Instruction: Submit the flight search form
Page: home
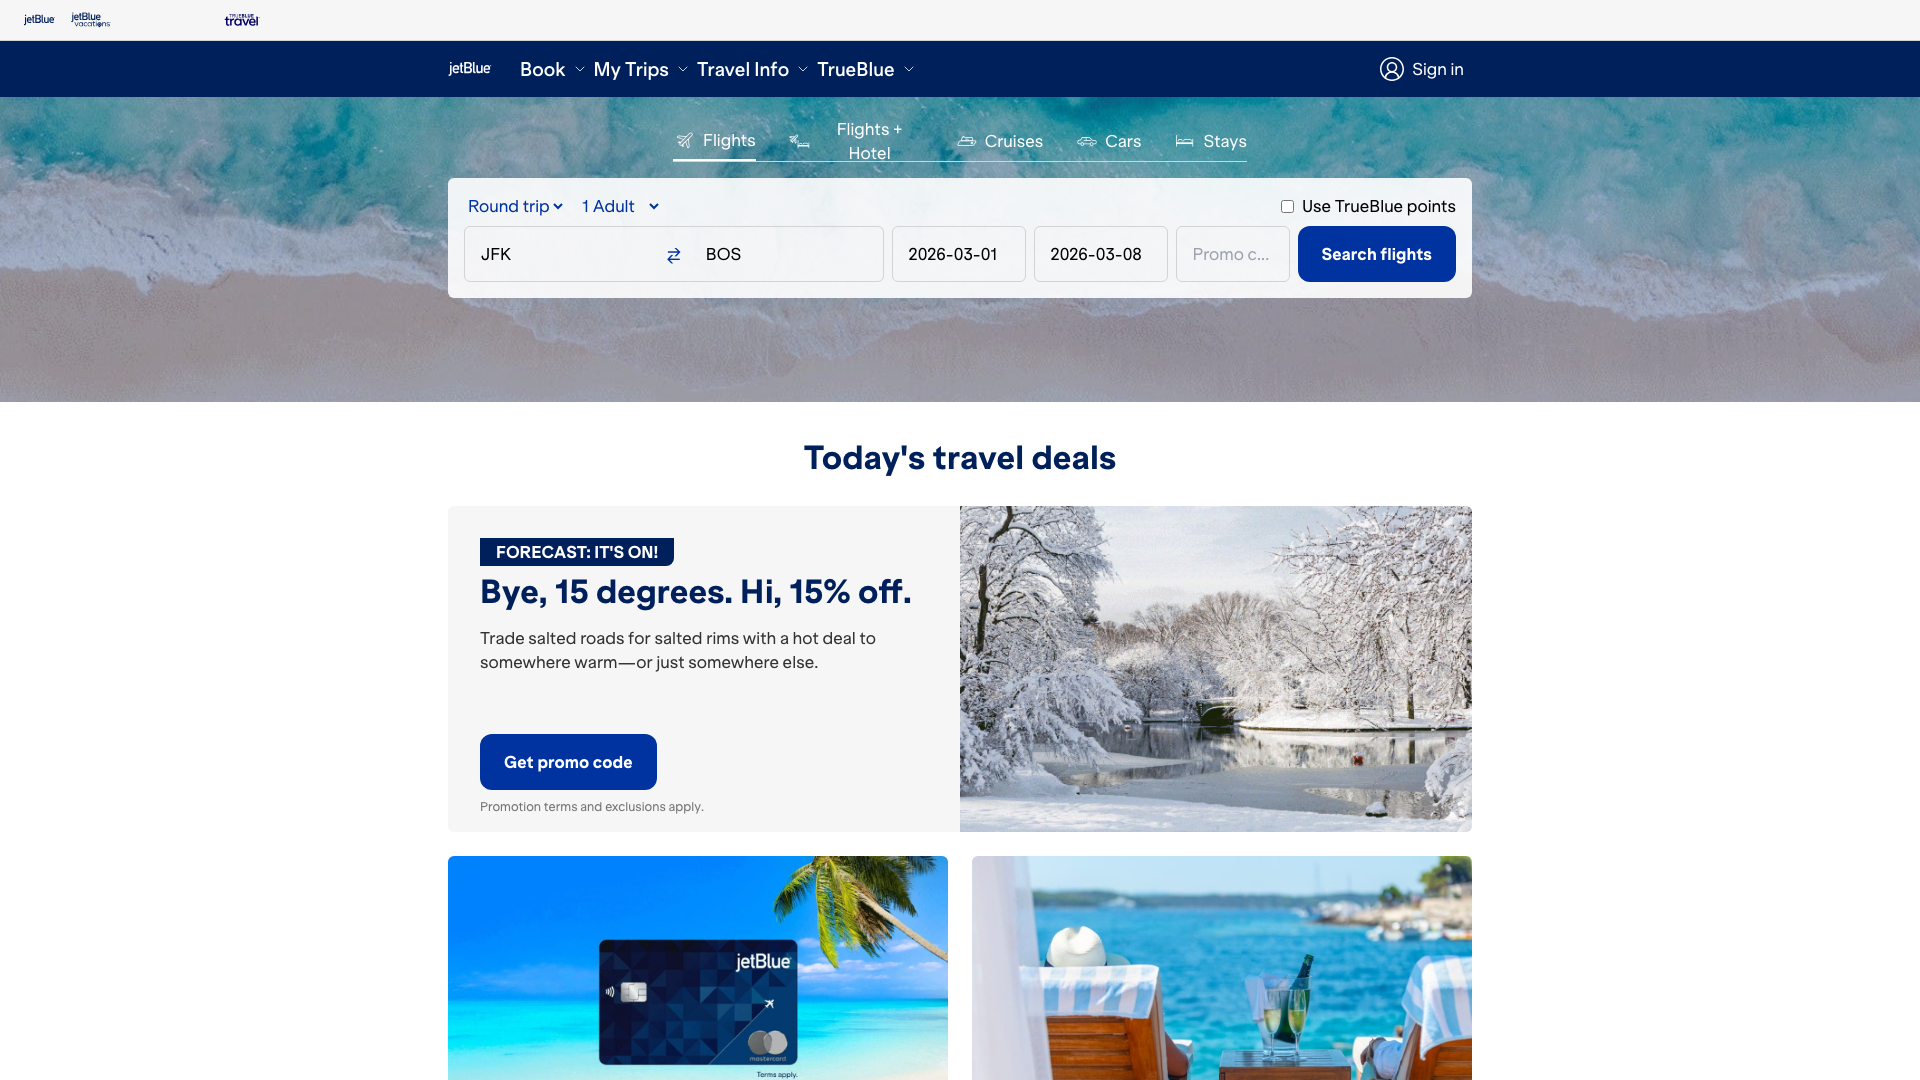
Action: click